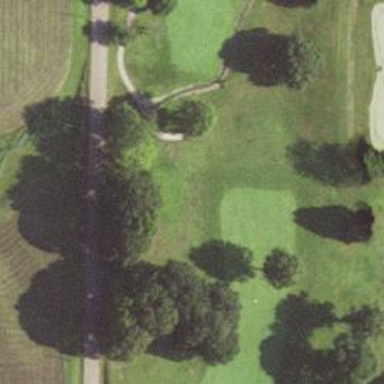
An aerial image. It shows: View of golf hole.